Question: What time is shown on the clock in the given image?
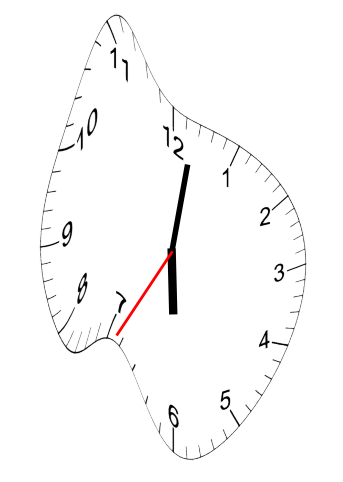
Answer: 06:01:35